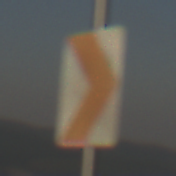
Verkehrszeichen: RichtungstafelnInKurvenKleinLinks
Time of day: SunriseSunset
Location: Outdoor (Nature)
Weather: Clear
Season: NotSpecified
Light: Natural